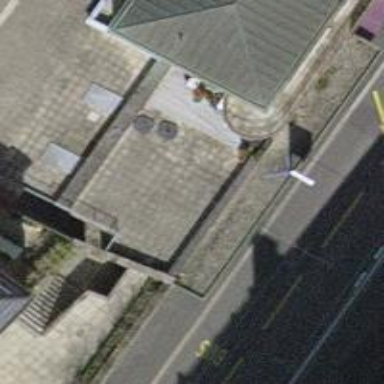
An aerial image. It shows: Shop selling clothes.